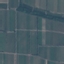
Land use / land cover: PermanentCrop